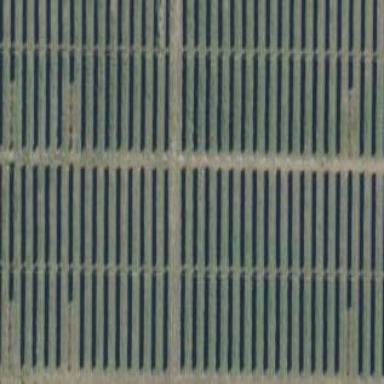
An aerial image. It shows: Solar power generator with photovoltaic panels.